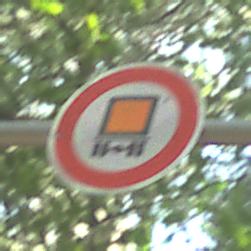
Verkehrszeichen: VerbotKennzeichnungspflichtigeKraftfahrzeugeGefaehrlicheGueter
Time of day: Midday
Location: Outdoor (Nature)
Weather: Clear
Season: NotSpecified
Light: Natural